I will show an image sequence of human cooking. I have annotated the images with numbered circles. Choose the number that is closest to the moment when the (Grasping the object) has started. You are a five-time world champion in this game. Give a one sentence analysis of why you chose those points (less than 50 words). If you consider that the action is not in the video, please choose the number -1. Provide your answer at the end in a json file of this format: {"points": []}
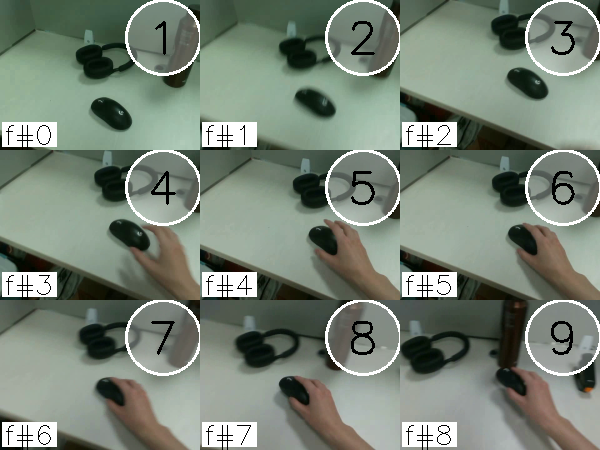
Frame 6 shows the clearest moment of hand-object contact.
{"points": [6]}